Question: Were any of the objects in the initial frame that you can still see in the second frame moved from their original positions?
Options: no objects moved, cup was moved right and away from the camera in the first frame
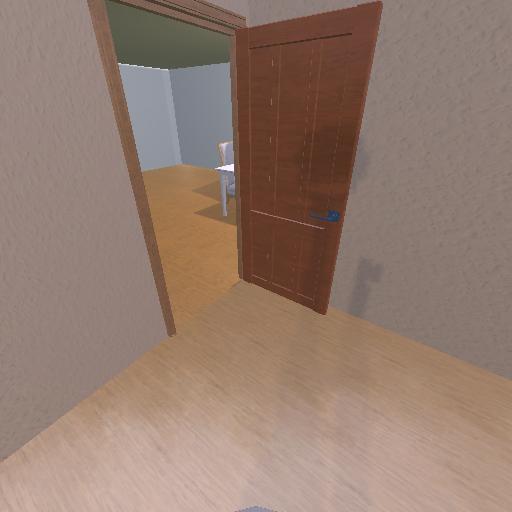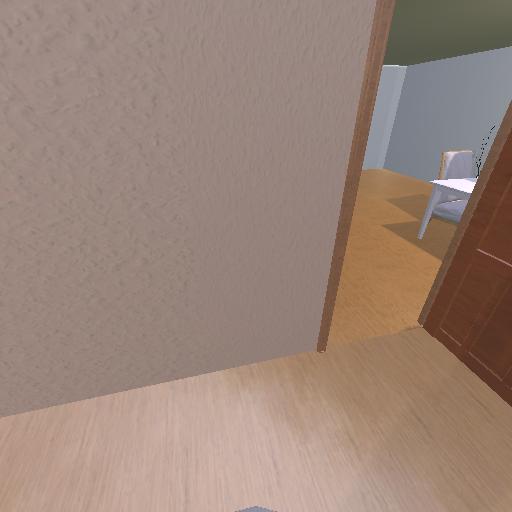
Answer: no objects moved